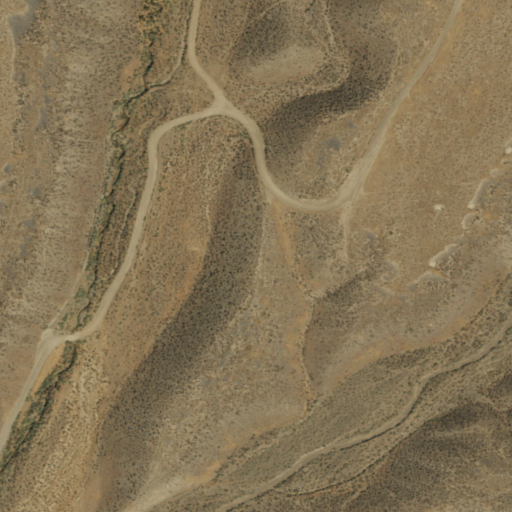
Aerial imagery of valley in Nevada named Leach Canyon containing only shrub